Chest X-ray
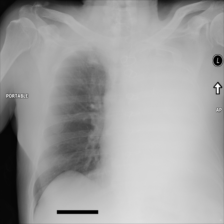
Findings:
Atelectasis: negative
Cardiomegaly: negative
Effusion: negative
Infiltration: negative
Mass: negative
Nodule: negative
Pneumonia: negative
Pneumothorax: negative
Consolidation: negative
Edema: negative
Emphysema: negative
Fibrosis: negative
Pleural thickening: negative
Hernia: negative